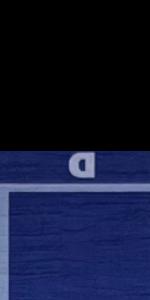
Label: Empty